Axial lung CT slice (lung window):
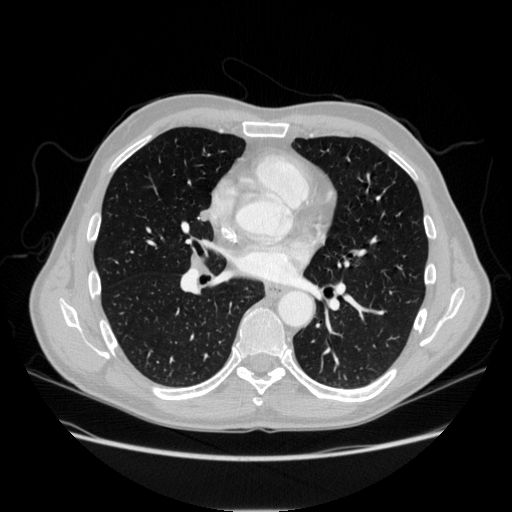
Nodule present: yes
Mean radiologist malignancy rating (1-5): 2.75